Interaction volume radius: 10 \u00c5
Interaction volume height: 10 \u00c5
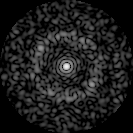
Disorder parameter: 0.7606